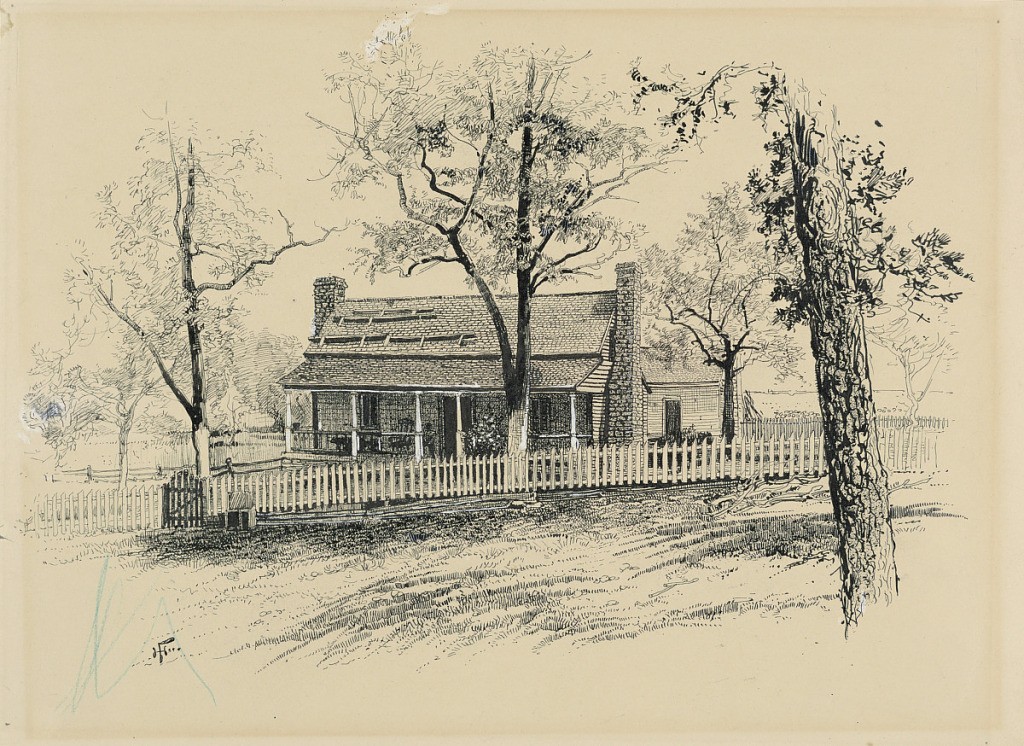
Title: Farmhouse of H. P. Bottom Near Rousseau's Position
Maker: Harry Fenn, American, 1845–1911
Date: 1884-88
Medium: Pen and ink on illustration board
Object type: Drawing
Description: View of a Dutch farmhouse with a white picket fence